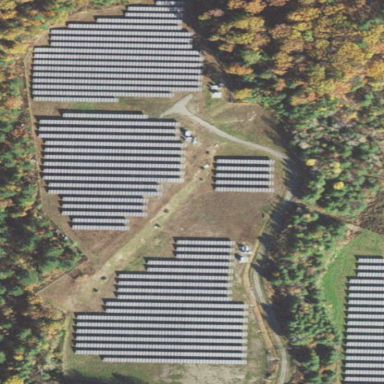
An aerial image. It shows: Solar power plant with photovoltaic panels generating electricity. The plant is enclosed by fence.